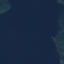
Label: SeaLake